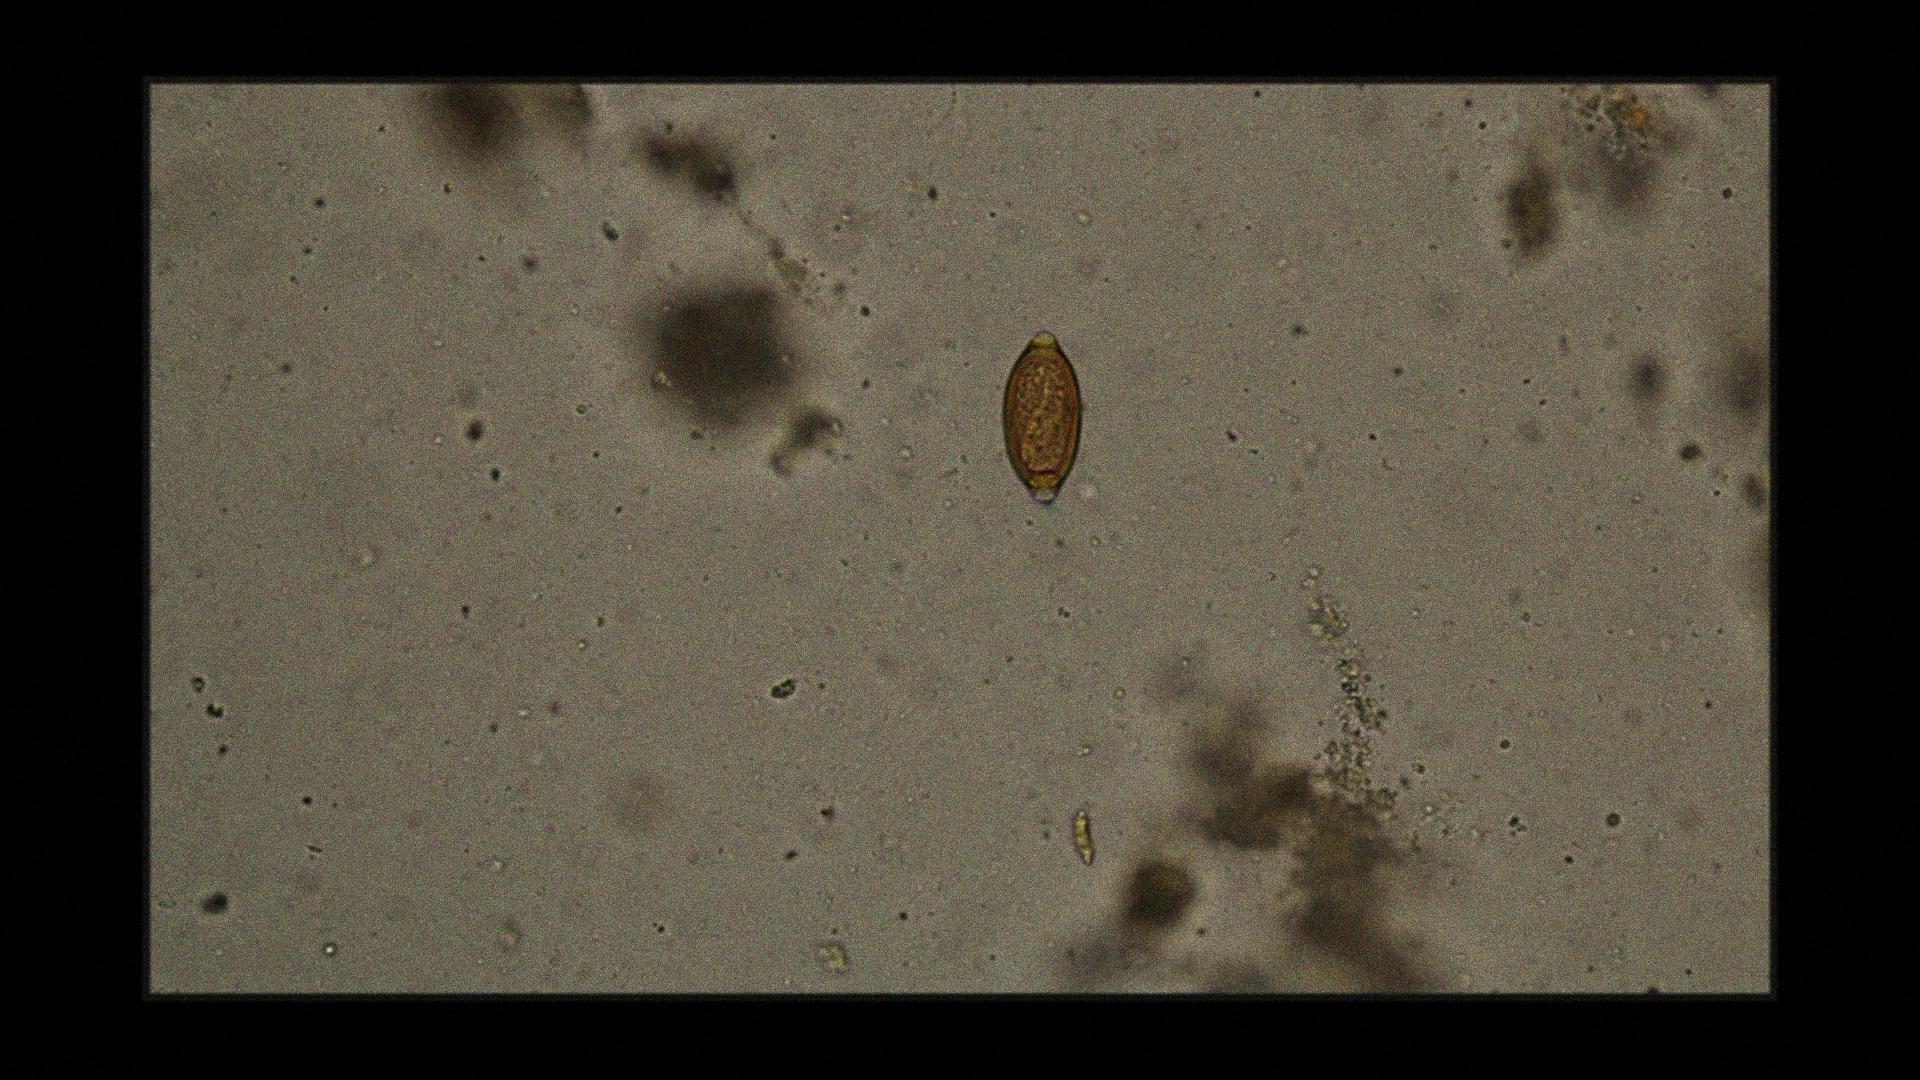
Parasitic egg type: Trichuris trichiura